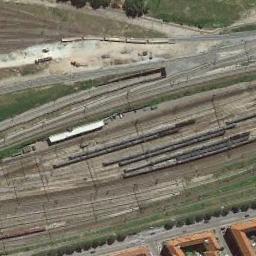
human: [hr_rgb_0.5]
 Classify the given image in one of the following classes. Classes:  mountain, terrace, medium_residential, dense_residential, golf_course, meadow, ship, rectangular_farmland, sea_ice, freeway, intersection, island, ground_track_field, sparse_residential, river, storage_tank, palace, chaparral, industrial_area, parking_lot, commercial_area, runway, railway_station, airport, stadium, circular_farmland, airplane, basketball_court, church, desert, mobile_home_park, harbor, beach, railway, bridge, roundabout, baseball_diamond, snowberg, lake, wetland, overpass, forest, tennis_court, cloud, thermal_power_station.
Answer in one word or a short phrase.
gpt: railway